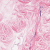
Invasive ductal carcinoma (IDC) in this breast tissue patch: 0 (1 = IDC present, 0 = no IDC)